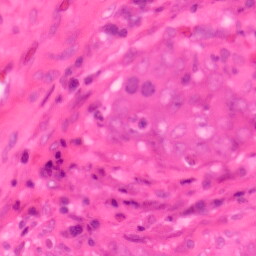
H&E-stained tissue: Colon